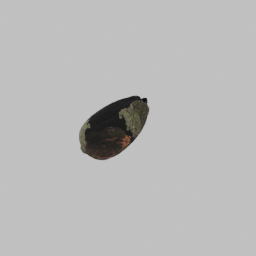
Label: nature